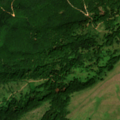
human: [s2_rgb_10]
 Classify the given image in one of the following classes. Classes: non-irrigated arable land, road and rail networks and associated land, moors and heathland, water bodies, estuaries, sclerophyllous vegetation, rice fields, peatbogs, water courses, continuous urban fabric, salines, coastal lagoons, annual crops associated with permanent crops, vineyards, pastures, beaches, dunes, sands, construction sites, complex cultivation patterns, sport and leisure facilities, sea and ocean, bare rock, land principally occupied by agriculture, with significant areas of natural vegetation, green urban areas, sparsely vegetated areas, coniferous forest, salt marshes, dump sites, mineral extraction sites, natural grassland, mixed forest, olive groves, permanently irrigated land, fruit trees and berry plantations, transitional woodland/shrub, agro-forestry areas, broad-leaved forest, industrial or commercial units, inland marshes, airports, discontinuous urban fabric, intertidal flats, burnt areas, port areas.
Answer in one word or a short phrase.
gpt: broad-leaved forest, natural grassland, transitional woodland/shrub